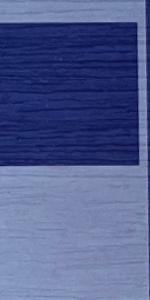
Label: Empty